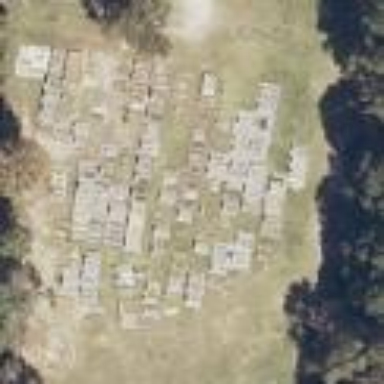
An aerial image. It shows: Graveyard used as cemetery.